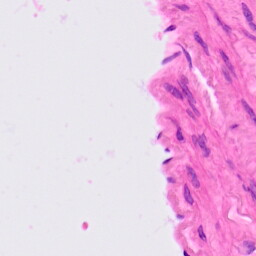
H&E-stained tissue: Lung